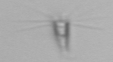
Label: Calciopappus